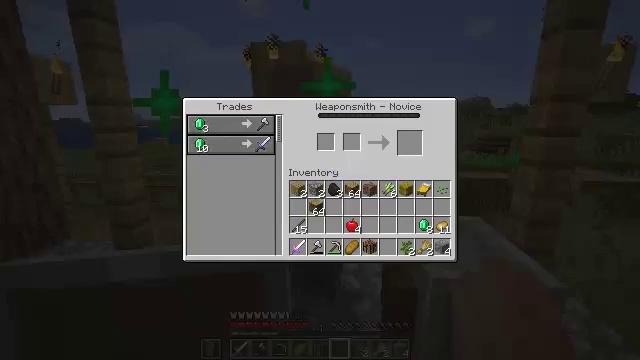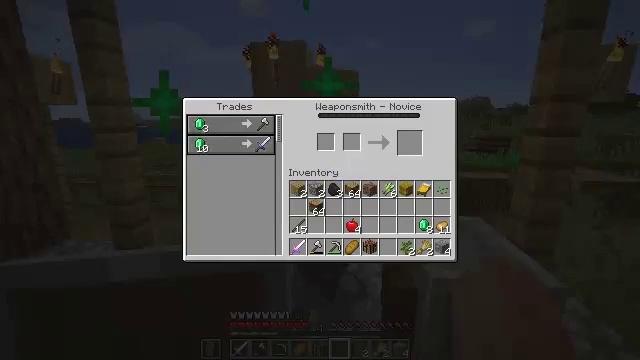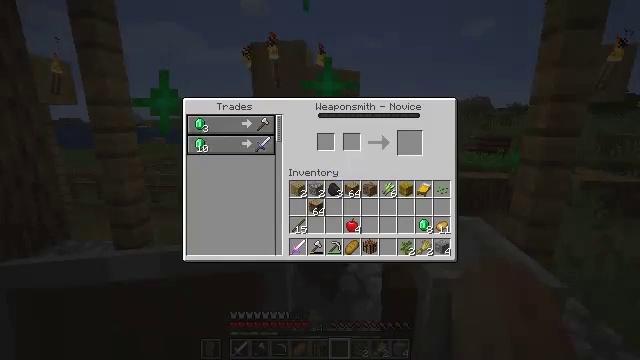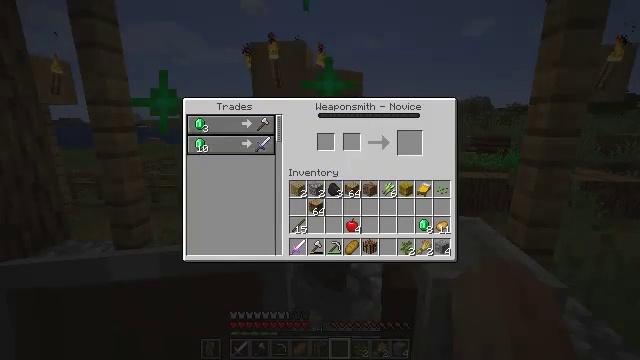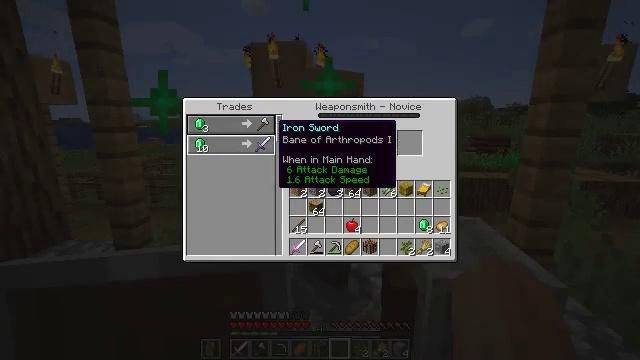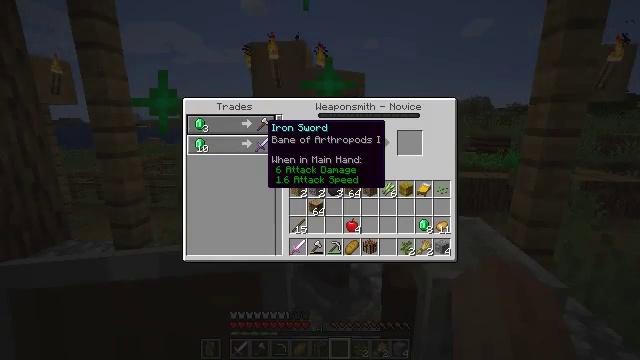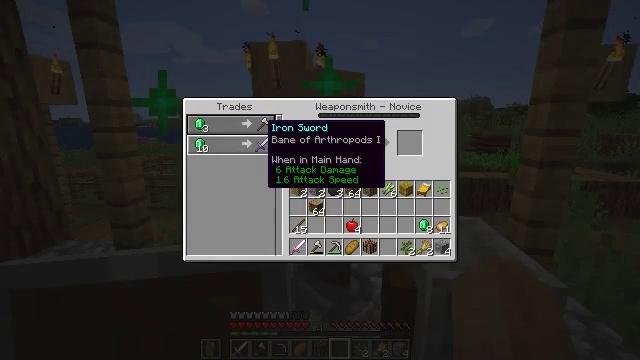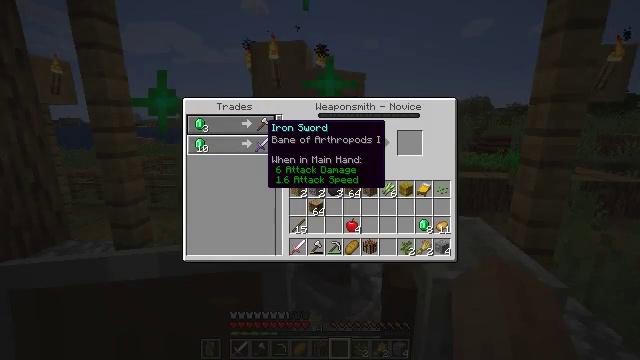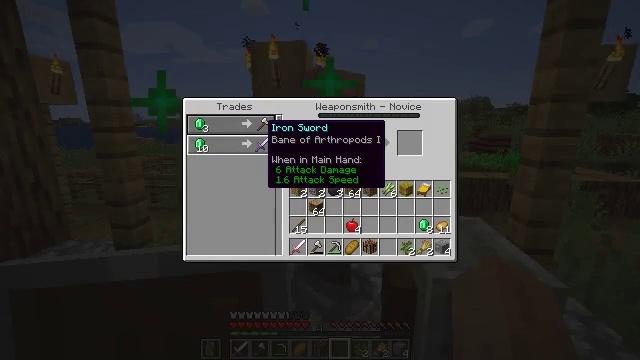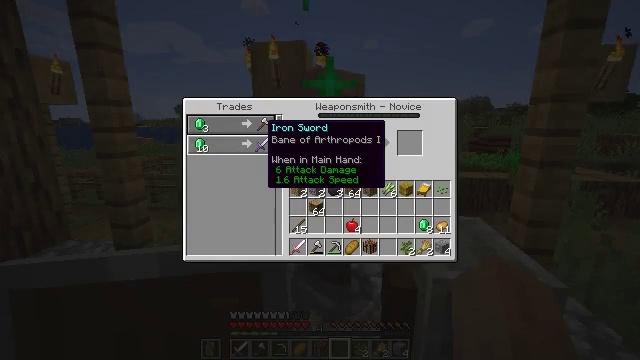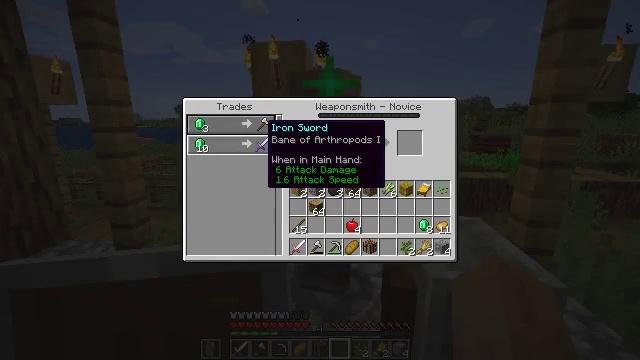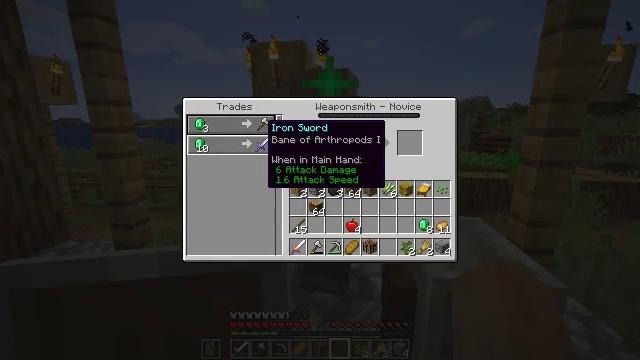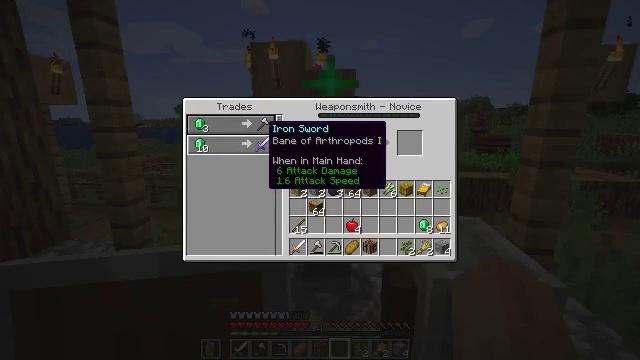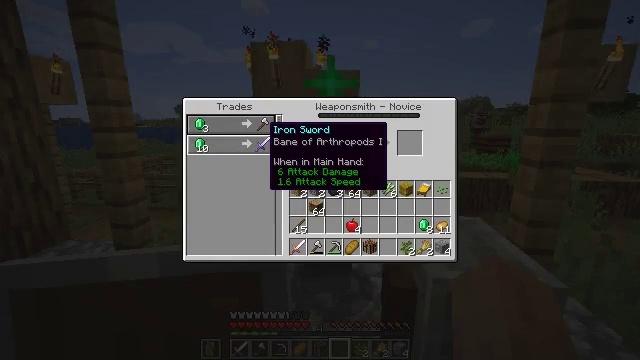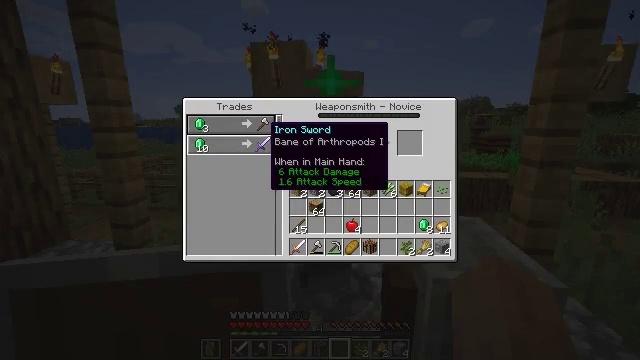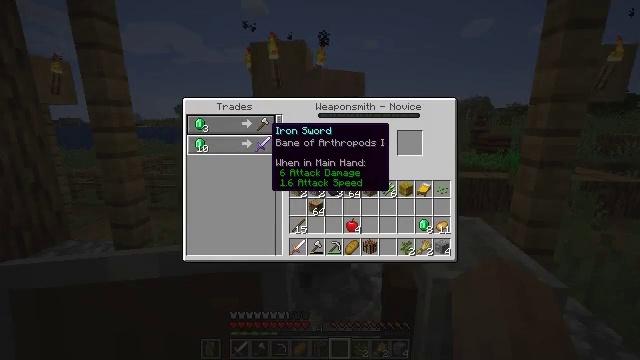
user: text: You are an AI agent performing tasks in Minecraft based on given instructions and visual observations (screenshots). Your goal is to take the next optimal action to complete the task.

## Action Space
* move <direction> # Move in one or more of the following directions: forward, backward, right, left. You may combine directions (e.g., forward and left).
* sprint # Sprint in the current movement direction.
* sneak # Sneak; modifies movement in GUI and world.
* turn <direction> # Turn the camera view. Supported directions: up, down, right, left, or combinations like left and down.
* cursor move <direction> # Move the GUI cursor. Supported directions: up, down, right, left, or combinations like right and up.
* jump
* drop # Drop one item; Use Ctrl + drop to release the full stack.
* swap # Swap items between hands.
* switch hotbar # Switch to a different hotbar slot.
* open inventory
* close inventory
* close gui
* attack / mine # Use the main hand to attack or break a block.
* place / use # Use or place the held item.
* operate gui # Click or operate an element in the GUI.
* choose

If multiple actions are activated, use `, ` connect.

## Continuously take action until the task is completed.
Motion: motion action
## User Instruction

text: Attack the grindstone to break it.
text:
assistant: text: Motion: cursor move left and up
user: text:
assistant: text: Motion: cursor move left and up
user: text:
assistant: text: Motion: cursor move left
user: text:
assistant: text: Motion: cursor move left
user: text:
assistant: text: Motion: cursor move left
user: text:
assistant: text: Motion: no_op
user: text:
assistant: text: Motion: no_op
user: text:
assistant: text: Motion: no_op
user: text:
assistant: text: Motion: no_op
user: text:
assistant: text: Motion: no_op
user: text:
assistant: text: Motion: no_op
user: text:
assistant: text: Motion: no_op
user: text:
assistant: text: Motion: no_op
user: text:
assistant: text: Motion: no_op
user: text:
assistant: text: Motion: no_op
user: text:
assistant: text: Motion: no_op
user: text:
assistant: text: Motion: no_op
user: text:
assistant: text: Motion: no_op
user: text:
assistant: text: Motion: no_op
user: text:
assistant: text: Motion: no_op
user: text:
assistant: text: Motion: close gui
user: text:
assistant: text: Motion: turn right and down, open inventory
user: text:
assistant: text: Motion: turn right
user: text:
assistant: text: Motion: no_op
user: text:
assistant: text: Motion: turn right
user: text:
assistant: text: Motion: turn right and down
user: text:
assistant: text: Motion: turn right and down
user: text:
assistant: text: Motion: no_op
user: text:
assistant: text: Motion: no_op
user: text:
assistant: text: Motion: no_op